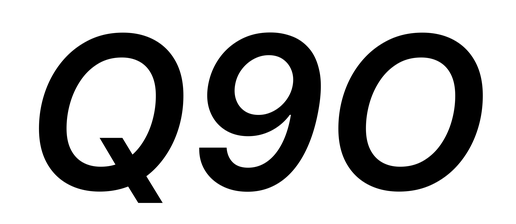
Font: Inter-Italic_SemiBold_Italic